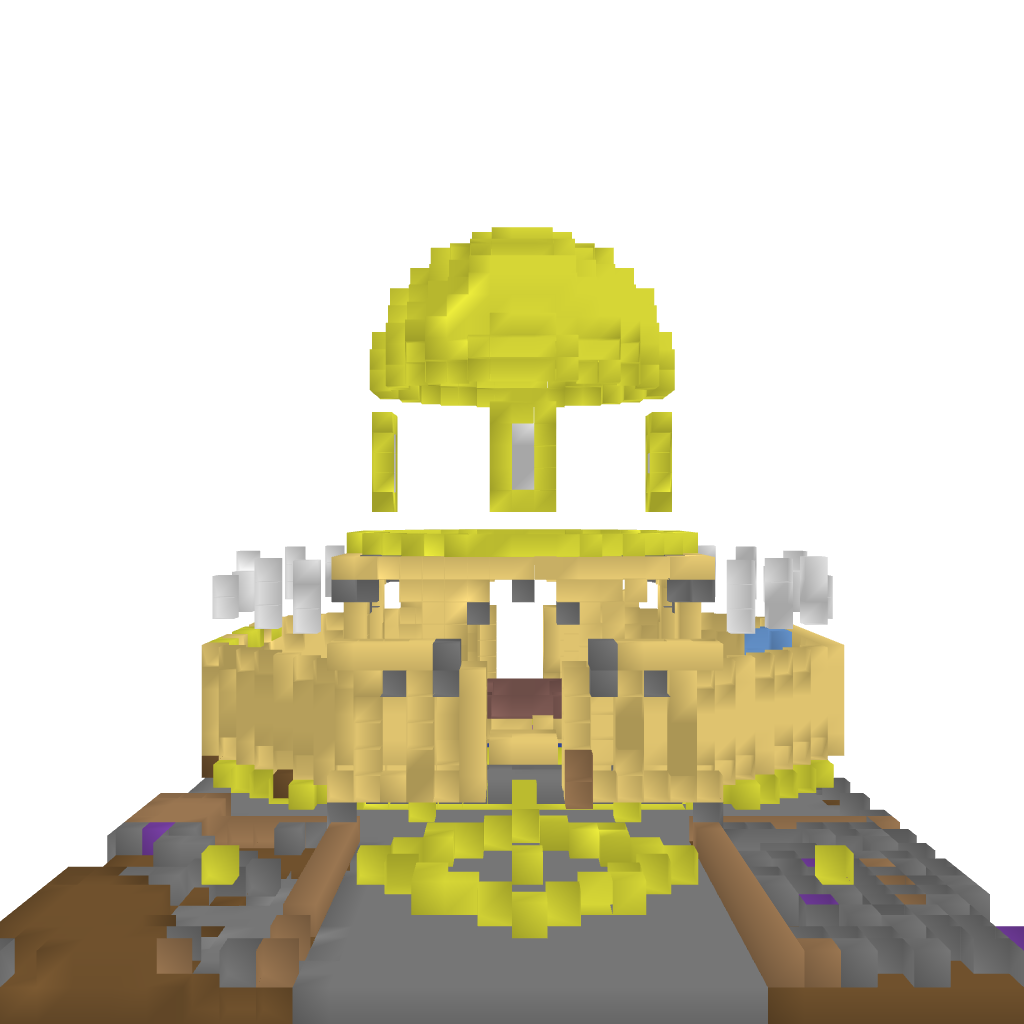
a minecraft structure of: Dome of the Rock bad low quality